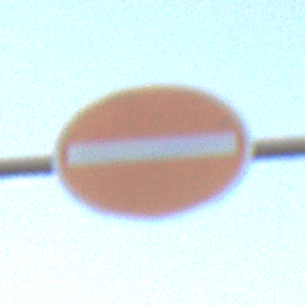
Verkehrszeichen: VerbotDerEinfahrt
Umgebung: Outdoor, Nature
Tageszeit: SunriseSunset
Wetter: Clear
Licht: Natural
Jahreszeit: NotSpecified
Kontrast: HighContrast